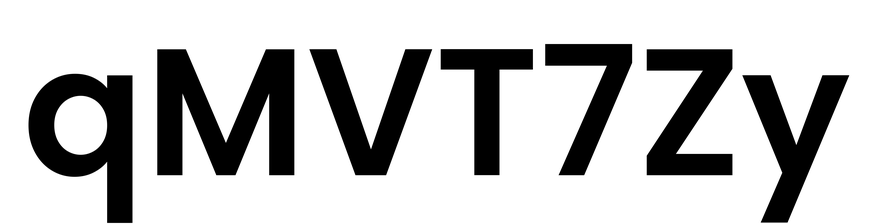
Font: Poppins-SemiBold